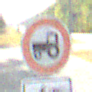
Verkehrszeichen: VerbotKraftfahrzeugeZuegeNichtSchneller25
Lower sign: EinspurigeFahrzeugeFrei2
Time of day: MorningAfternoon
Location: Outdoor (Suburban)
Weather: Clear
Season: NotSpecified
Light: Natural